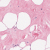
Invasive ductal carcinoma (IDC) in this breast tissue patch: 0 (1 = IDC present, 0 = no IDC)